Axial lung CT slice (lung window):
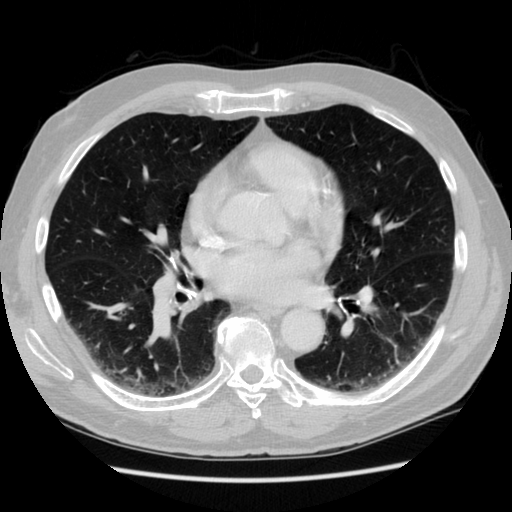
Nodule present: no